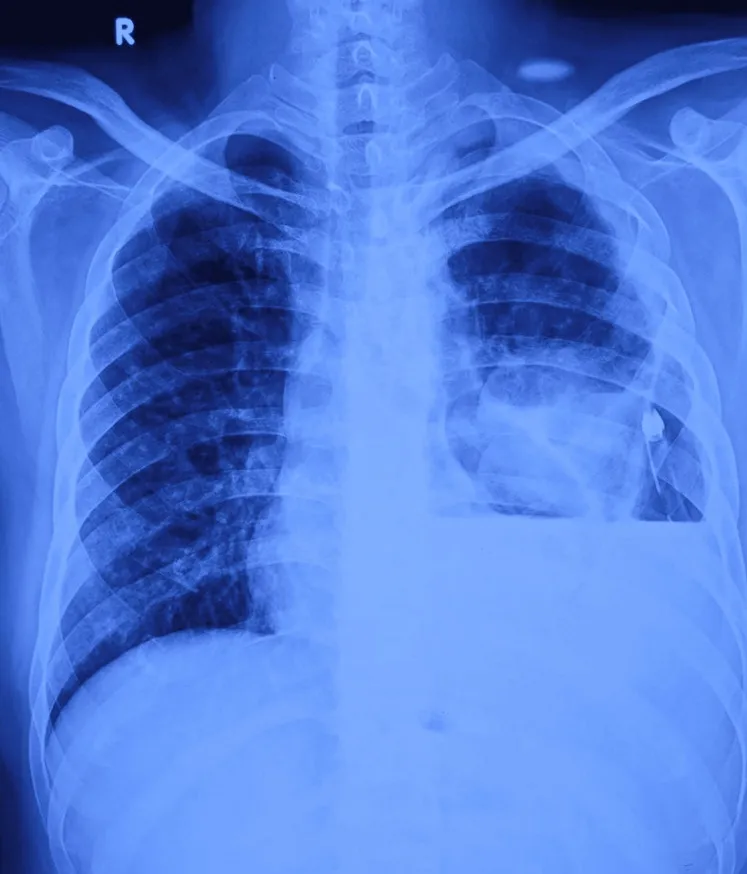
The chest X-ray showed left homogeneous opacity.
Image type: radiology (x_ray)